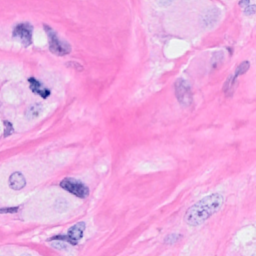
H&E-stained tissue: Breast